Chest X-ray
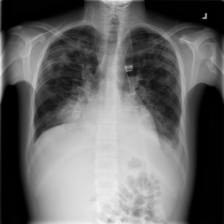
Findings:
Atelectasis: negative
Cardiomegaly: negative
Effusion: positive
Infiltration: positive
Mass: negative
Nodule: negative
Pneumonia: negative
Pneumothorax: negative
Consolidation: negative
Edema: negative
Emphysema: negative
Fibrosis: negative
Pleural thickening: negative
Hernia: negative